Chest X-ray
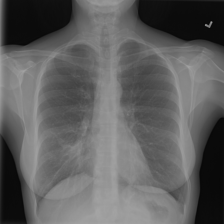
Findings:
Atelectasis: positive
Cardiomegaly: negative
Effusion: negative
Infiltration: positive
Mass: negative
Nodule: negative
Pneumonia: negative
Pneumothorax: negative
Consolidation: negative
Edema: negative
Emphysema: negative
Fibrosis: negative
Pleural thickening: negative
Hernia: negative